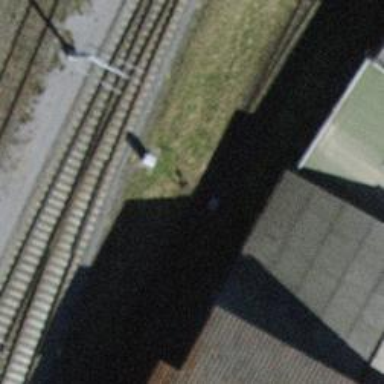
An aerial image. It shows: Railway switch.